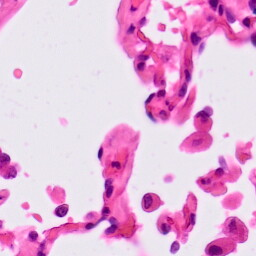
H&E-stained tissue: Lung